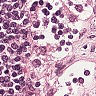
Metastatic tissue present: no